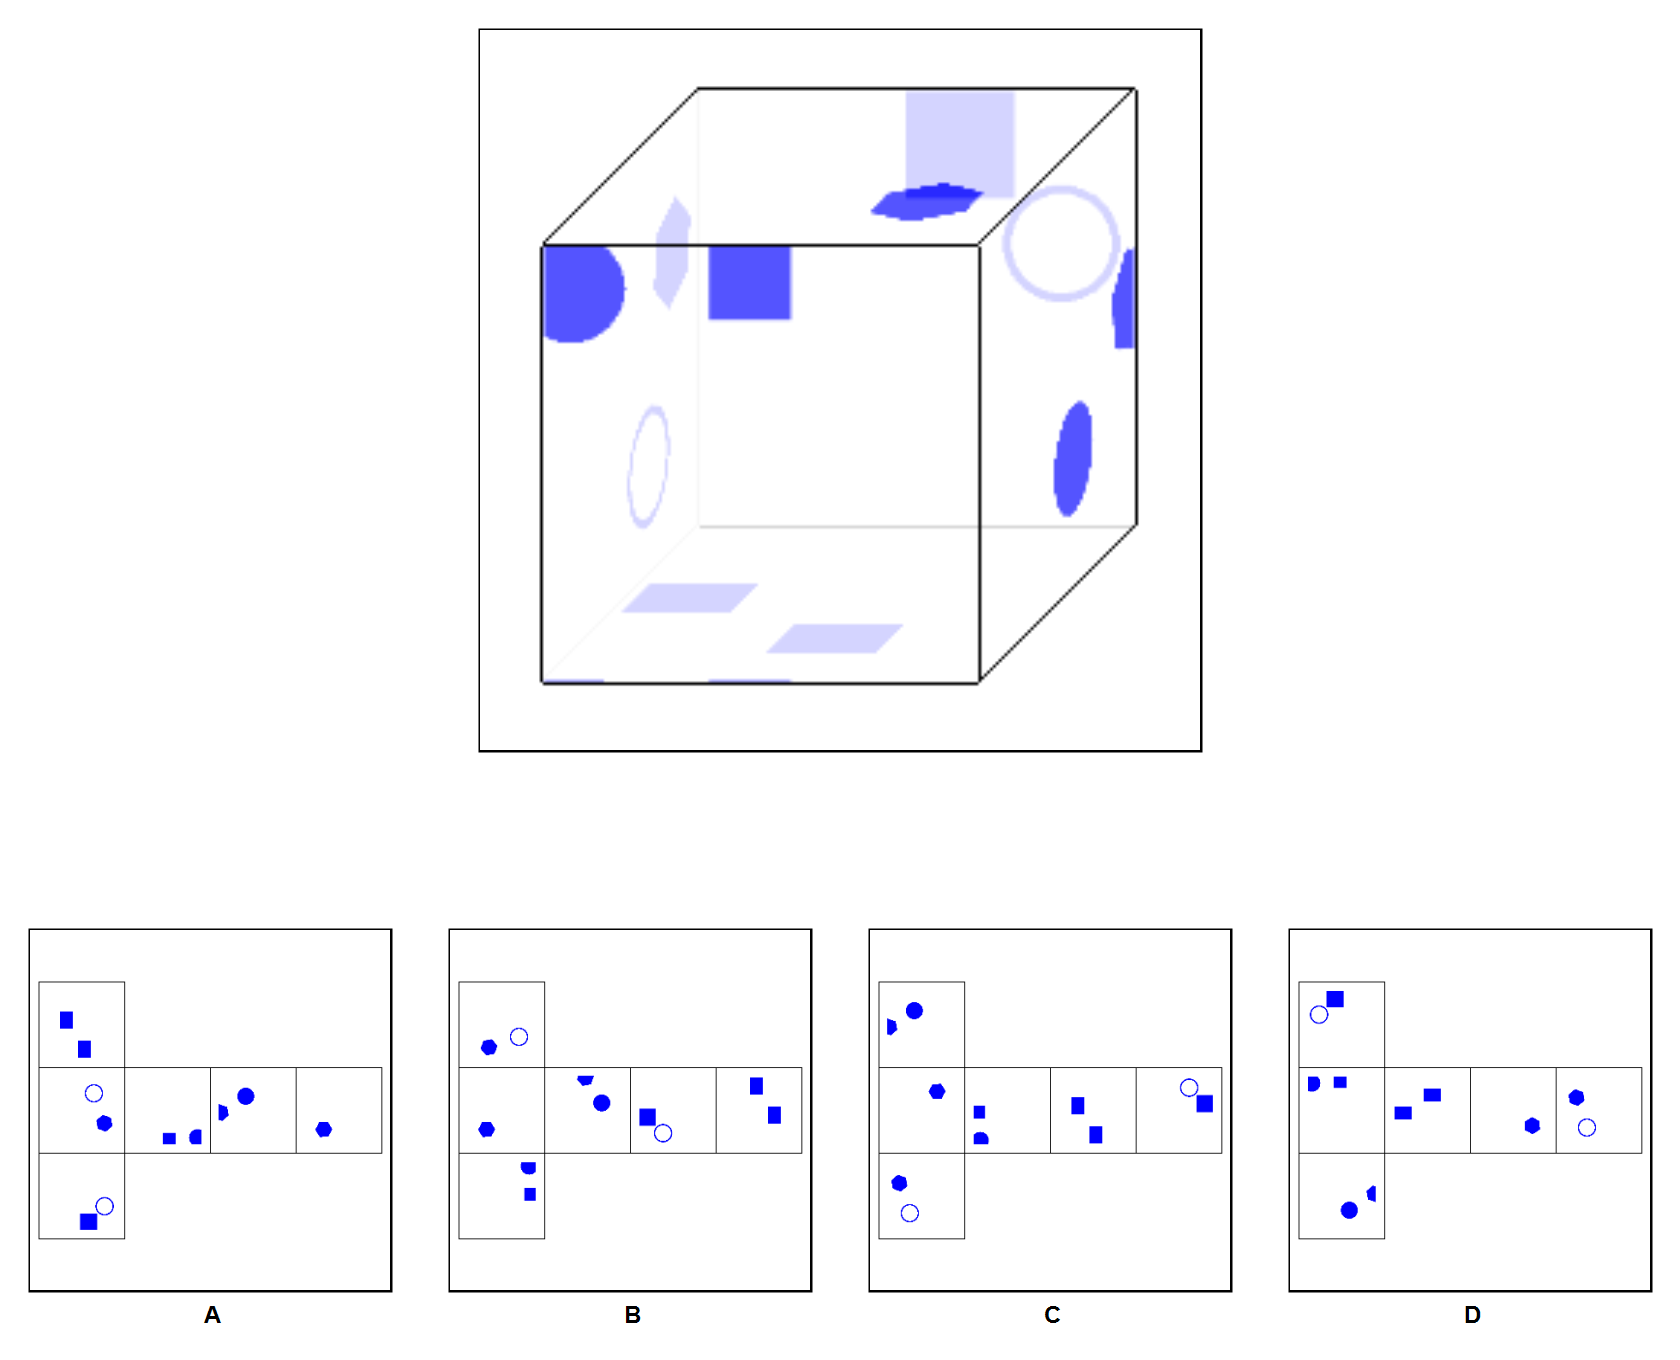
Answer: C